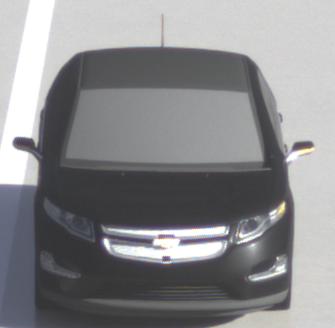
Make: Chevrolet
Model: Volt
Detailed model: Volt
Model produced from: 2011/11
Model produced until: 2014/08
Doors: 5
Color: black
Road condition: wet road
Daytime: morning or afternoon
Contrast: high contrast